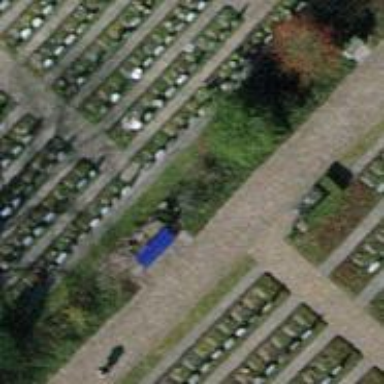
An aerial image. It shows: Blue bench.